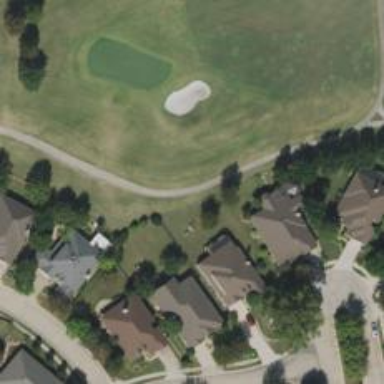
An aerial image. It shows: Path designated for golf carts.